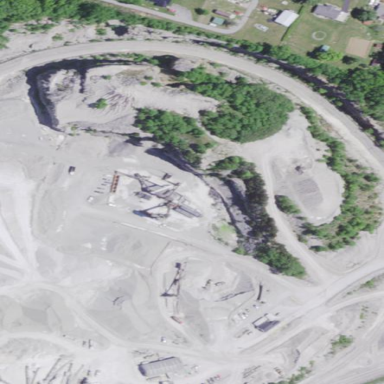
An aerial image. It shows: Quarry area marked as mine.